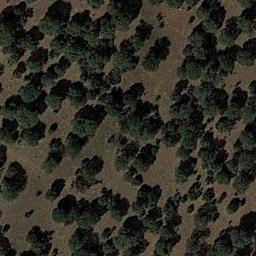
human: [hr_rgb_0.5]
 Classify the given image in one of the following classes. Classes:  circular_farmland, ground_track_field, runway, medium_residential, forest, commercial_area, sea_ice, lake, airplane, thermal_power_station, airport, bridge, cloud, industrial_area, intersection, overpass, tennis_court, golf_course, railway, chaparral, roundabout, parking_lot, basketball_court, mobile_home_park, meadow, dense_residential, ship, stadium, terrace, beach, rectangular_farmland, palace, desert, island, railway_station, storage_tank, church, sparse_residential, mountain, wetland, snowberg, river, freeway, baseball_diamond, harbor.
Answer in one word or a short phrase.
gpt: chaparral